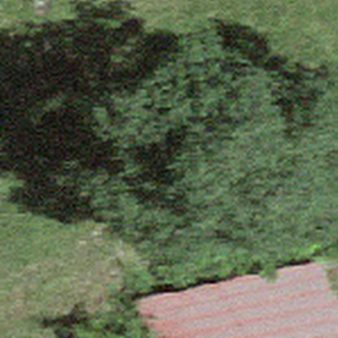
Label: other